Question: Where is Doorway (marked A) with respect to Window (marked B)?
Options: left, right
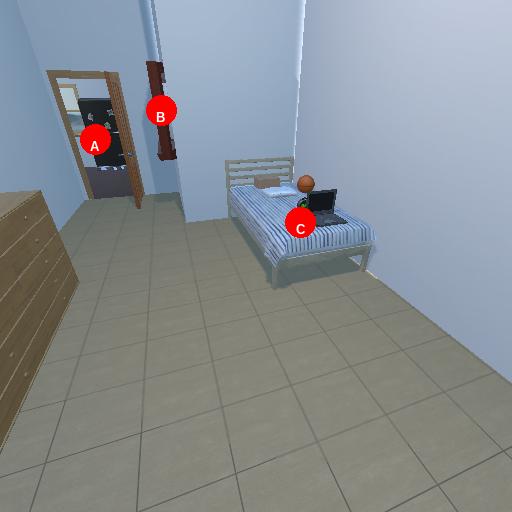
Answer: left